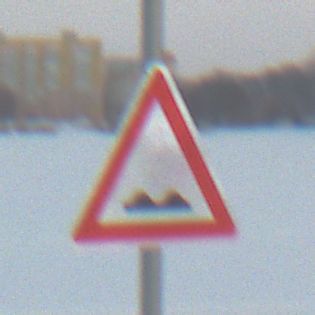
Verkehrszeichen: UnebeneFahrbahn
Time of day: SunriseSunset
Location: Outdoor (Nature)
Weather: PartlyCloudy
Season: NotSpecified
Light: Natural